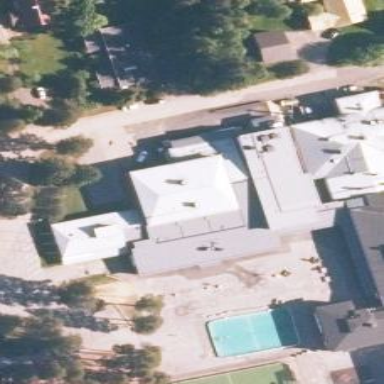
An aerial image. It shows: School building.